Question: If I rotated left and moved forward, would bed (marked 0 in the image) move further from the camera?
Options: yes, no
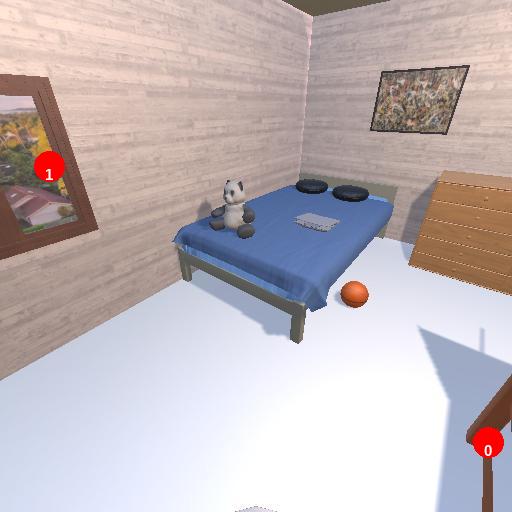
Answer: yes